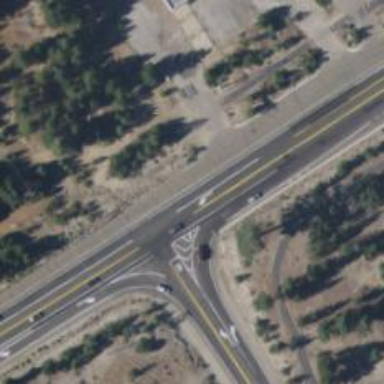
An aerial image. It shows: Asphalt road classified as trunk highway.